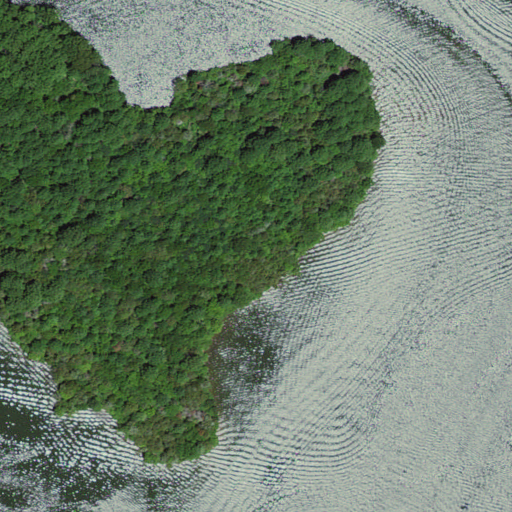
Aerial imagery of cape in Virginia named Conway Point containing open water, mixed forest, evergreen forest, deciduous forest, and grassland